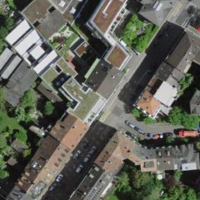
EUNIS habitat code: 54
Species observed at this site:
Lepisma saccharinum
Orchesella cincta